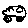
Label: car